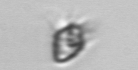
Label: Ciliophora